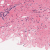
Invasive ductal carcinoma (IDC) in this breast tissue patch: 0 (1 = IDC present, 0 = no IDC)